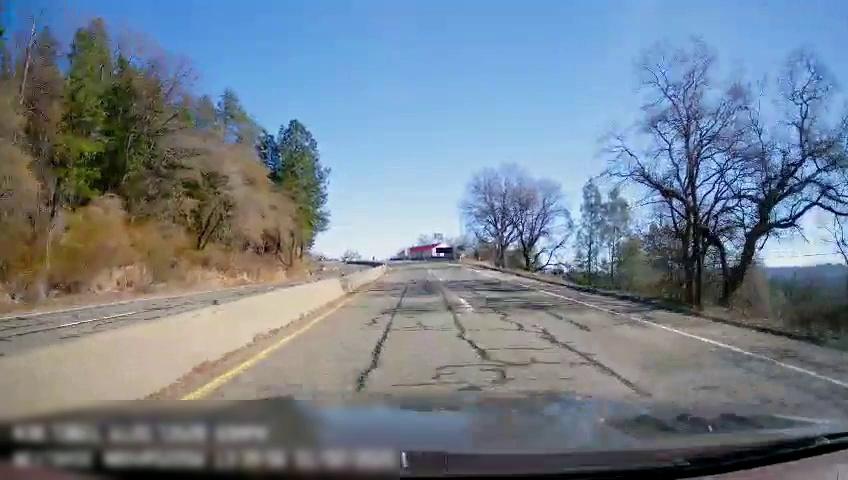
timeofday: Day
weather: Sunny
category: Drivable Space
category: Drivable Space
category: Lanes | Opposite Lane
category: Lanes | Opposite Lane
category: Lanes | Current Lane
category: Lanes | Current Lane
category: Lanes | Alternate Lane